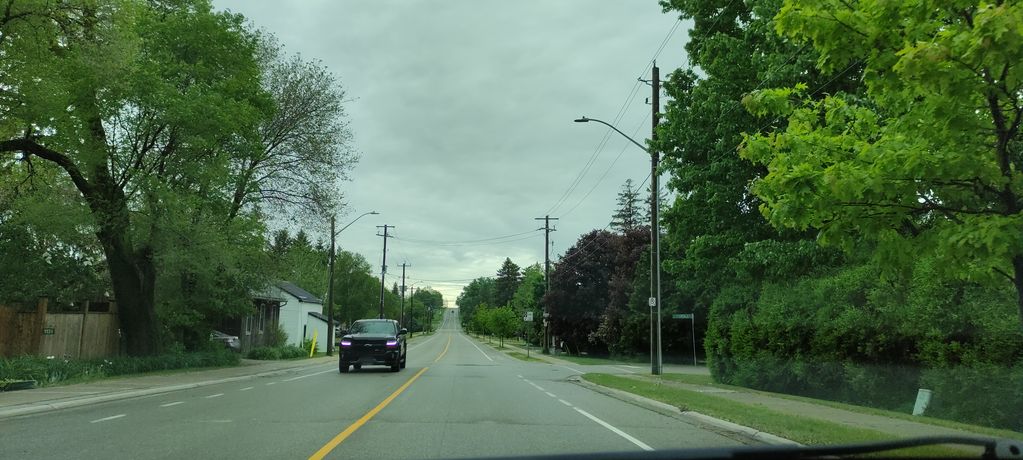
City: kitchener-waterloo